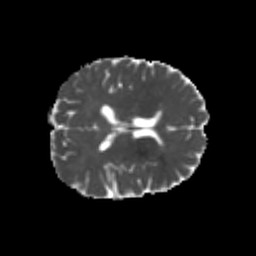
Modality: MD
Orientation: axial
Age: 20
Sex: female
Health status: healthy
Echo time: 0.074 s